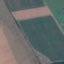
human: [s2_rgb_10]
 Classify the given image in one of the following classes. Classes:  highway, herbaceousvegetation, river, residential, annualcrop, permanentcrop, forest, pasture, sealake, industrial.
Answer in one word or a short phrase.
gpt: AnnualCrop